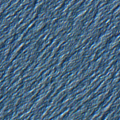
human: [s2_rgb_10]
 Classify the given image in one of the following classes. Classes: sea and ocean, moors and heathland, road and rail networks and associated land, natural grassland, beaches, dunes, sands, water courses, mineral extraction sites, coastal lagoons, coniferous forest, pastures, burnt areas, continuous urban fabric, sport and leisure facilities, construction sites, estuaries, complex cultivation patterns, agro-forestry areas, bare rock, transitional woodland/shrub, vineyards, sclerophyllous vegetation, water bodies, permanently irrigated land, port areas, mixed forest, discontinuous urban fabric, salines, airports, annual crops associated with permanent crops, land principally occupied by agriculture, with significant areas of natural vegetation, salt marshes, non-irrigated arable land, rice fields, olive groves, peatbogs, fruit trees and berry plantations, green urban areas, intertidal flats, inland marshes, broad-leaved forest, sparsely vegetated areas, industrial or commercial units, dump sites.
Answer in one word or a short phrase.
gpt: sea and ocean